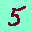
Label: 5